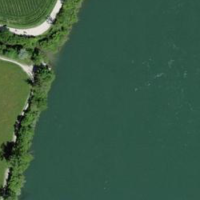
EUNIS habitat code: 15
Species observed at this site:
Euonymus fortunei